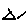
Label: triangle